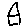
Label: house